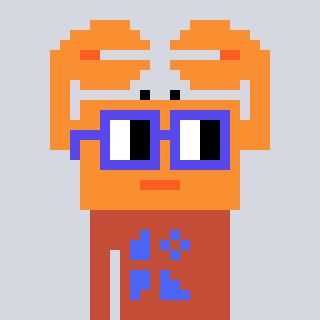
a pixel art character with square blue glasses, a crab-shaped head and a rust-colored body on a cool background